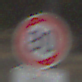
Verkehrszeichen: Geschwindigkeit80
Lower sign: HinweiseAufGefahrenDurchVerbaleAngabe9
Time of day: MorningAfternoon
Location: Outdoor (Suburban)
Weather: Clear
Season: NotSpecified
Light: Natural